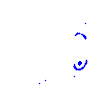
Particle: kaon